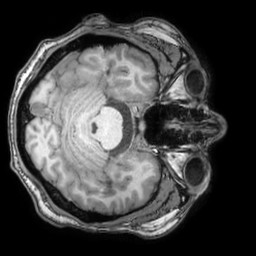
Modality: T1w
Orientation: axial
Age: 24
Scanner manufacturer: philips
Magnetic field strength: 3 T
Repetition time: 0.007 s
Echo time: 0.003501 s